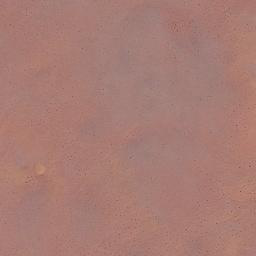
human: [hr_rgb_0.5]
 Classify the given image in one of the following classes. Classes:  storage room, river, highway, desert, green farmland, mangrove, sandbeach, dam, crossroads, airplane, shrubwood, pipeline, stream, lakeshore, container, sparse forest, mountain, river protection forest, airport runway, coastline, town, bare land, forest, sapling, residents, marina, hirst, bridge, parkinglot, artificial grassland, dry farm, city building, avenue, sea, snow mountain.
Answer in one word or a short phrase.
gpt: desert